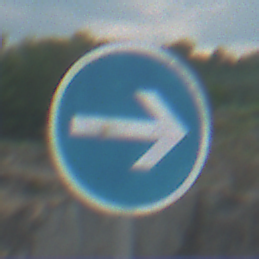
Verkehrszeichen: VorgeschriebeneFahrtrichtungHierRechts
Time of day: MorningAfternoon
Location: Outdoor (Nature)
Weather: PartlyCloudy
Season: NotSpecified
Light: Natural